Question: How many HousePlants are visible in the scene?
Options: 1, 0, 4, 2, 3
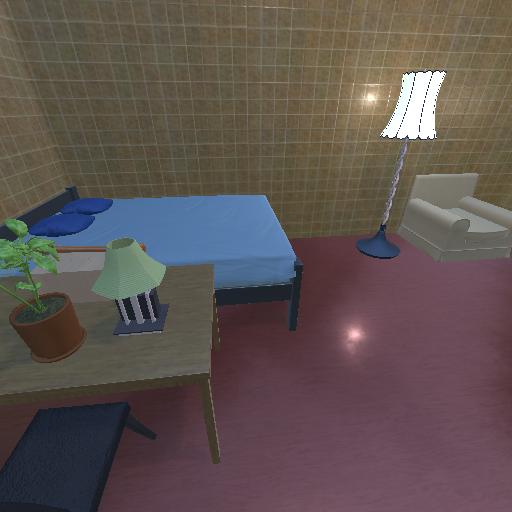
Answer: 1